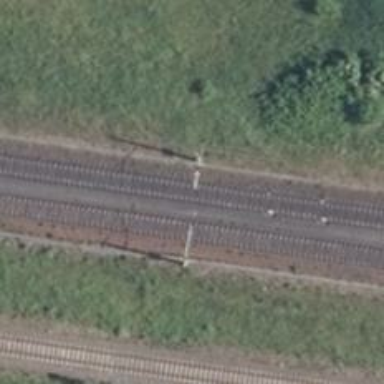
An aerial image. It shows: Railway milestone with catenary mast.